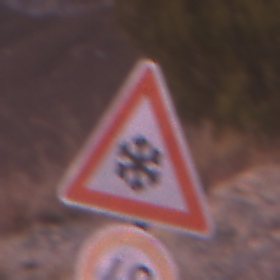
Verkehrszeichen: SchneeOderEisglaette
Zusatzzeichen unten: Geschwindigkeit40
Umgebung: Outdoor, Nature
Tageszeit: Dawn
Wetter: PartlyCloudy
Licht: Natural
Jahreszeit: NotSpecified
Kontrast: MediumContrast